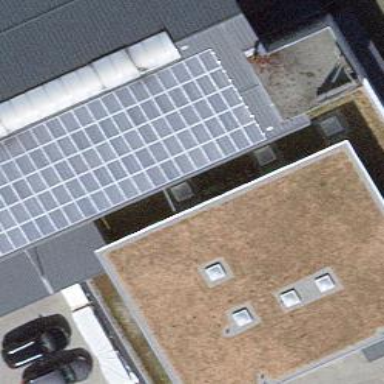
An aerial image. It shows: Commercial building.